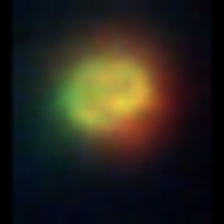
Taxon: NanoPlankton
Group: Other